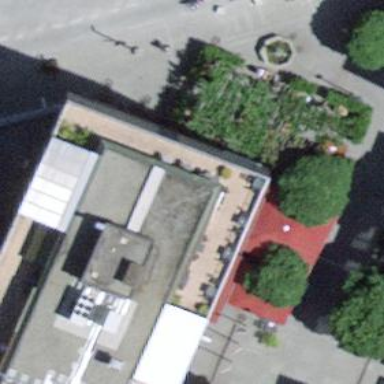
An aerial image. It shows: Cafe.